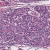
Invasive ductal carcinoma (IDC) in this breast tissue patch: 1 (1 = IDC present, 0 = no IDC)